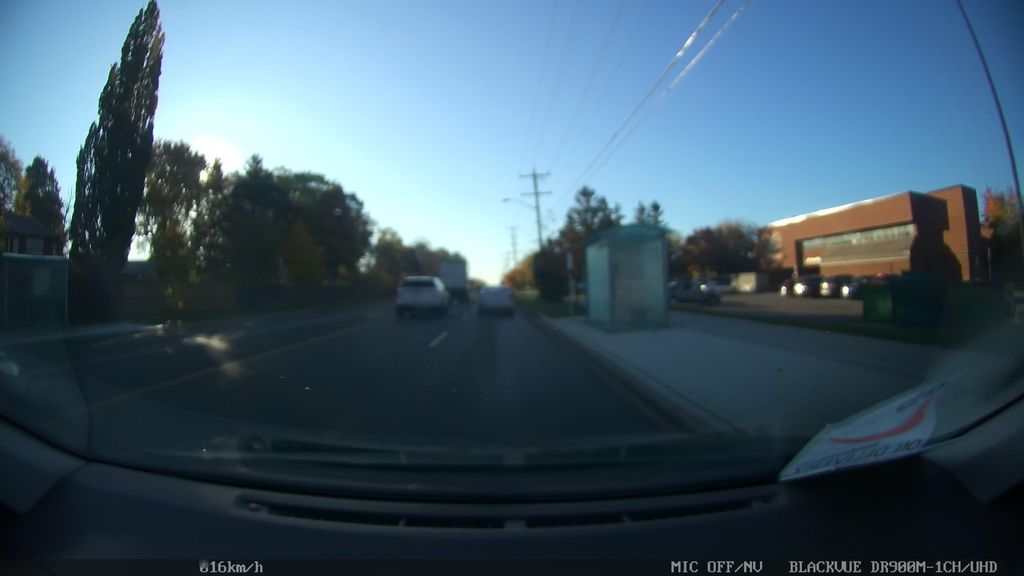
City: toronto